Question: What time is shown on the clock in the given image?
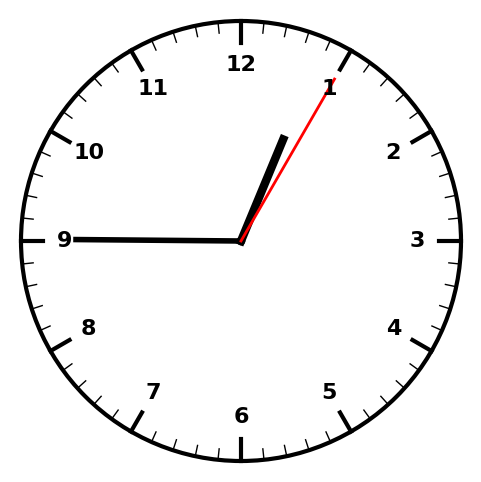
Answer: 12:45:05